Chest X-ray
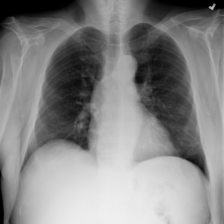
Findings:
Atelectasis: positive
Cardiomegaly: negative
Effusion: negative
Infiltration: negative
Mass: negative
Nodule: negative
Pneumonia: negative
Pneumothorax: negative
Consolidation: negative
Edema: negative
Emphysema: negative
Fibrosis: negative
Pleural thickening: negative
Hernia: negative